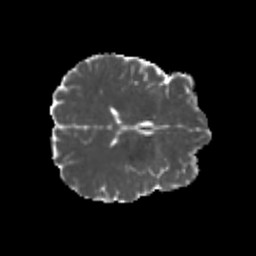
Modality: MD
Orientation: axial
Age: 24
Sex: male
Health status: healthy
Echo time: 0.074 s